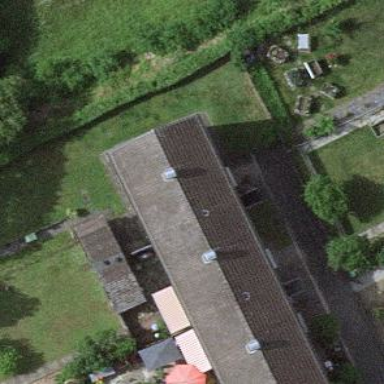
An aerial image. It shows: Gabled house with grey roof.